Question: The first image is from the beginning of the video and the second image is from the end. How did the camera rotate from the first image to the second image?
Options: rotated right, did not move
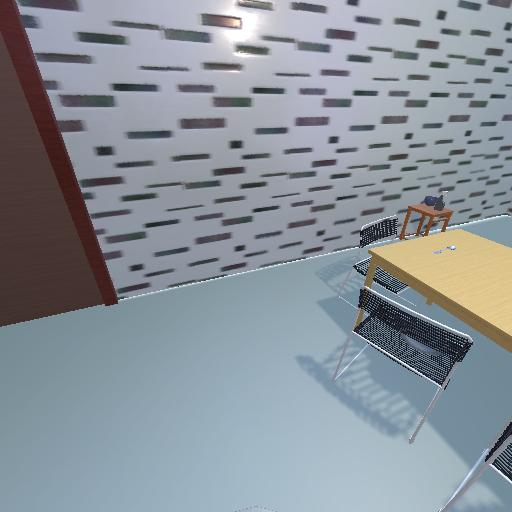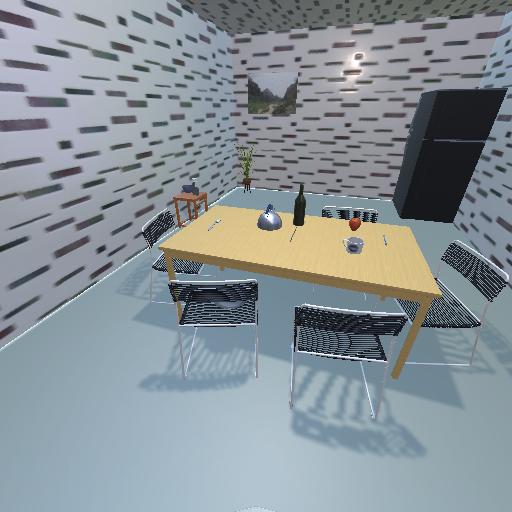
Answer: rotated right